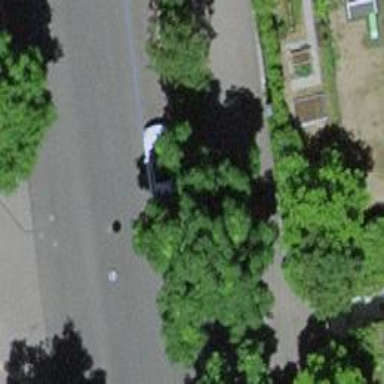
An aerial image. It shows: Avenue of trees.